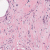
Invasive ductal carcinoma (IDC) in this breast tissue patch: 0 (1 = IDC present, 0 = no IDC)